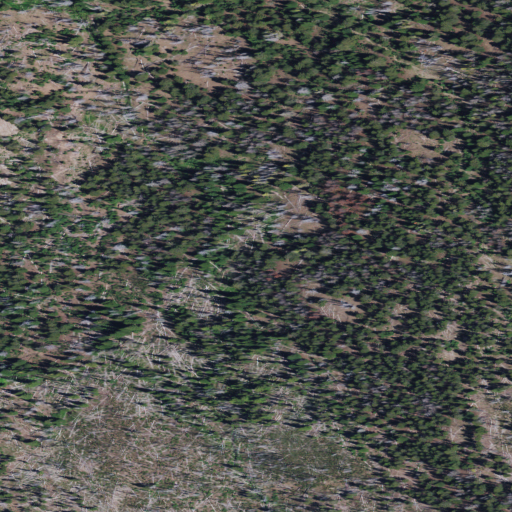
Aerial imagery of depression(s) in Oregon named Little Riner Basin containing evergreen forest and shrub